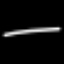
Label: line